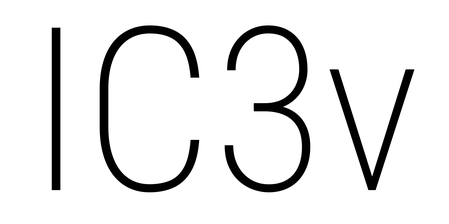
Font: Roboto_Condensed_ExtraLight